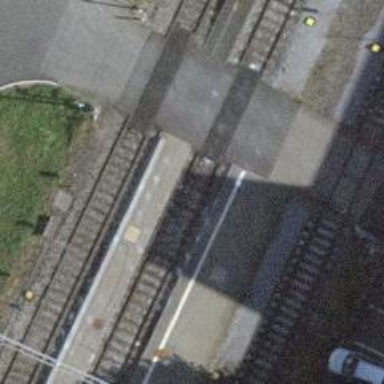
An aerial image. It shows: Railway level crossing.